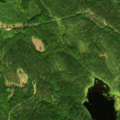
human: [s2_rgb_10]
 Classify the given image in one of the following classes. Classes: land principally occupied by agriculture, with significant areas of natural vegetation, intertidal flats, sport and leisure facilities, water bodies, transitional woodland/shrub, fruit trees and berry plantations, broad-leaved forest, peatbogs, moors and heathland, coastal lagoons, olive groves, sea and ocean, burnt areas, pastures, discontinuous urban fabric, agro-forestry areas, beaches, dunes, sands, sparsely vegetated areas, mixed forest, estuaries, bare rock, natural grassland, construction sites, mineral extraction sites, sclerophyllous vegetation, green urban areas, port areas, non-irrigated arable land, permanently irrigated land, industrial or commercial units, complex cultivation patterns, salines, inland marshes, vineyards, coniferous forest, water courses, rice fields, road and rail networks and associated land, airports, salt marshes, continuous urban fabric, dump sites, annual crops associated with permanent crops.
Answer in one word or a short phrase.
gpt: coniferous forest, mixed forest